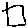
Label: square